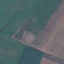
Land use / land cover: AnnualCrop